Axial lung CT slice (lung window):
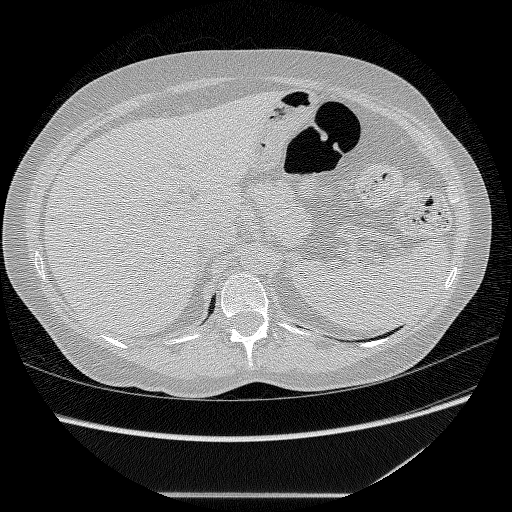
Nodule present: no